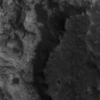
Label: not_dusty